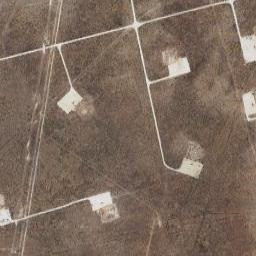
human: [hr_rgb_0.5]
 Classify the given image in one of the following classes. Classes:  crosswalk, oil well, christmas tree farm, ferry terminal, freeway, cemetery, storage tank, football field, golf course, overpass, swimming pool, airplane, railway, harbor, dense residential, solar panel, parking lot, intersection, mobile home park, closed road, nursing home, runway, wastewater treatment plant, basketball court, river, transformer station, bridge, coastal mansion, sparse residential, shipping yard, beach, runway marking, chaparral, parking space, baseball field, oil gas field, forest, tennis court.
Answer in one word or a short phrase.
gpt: oil gas field